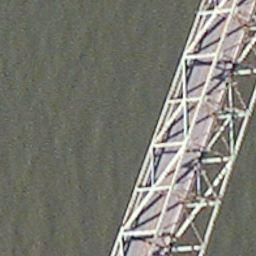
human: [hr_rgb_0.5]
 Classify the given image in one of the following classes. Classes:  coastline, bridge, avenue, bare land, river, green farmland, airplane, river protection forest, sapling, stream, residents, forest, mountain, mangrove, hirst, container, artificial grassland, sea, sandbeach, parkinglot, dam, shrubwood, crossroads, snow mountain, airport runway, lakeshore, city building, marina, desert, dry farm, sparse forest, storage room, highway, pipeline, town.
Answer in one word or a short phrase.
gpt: bridge